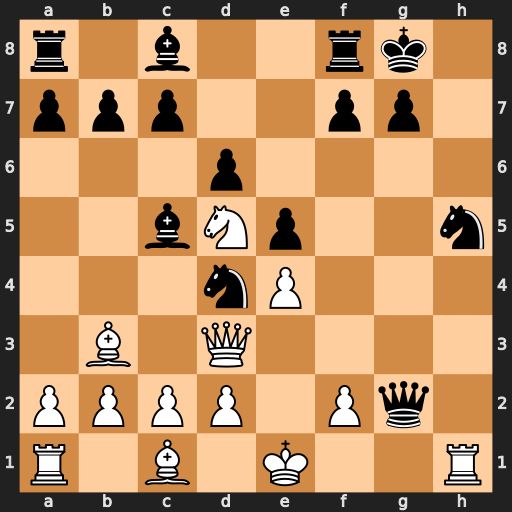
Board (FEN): r1b2rk1/ppp2pp1/3p4/2bNp2n/3nP3/1B1Q4/PPPP1Pq1/R1B1K2R
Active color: w
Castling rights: KQ
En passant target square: -
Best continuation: Ne7+ Kh7 Rxh5#